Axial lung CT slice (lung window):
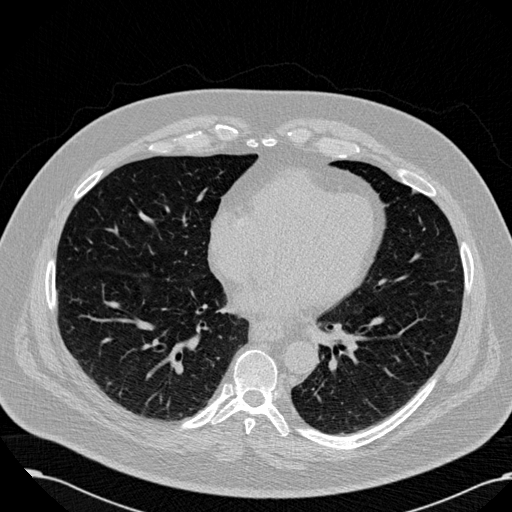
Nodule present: no